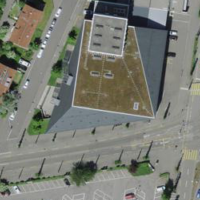
EUNIS habitat code: 54
Species observed at this site:
Chloris chloris